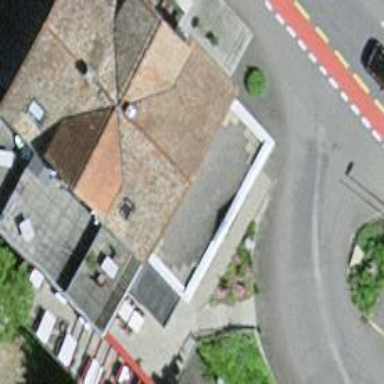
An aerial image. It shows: Restaurant.